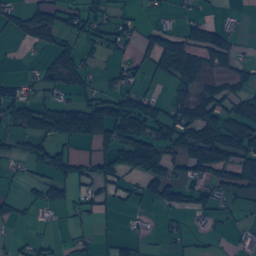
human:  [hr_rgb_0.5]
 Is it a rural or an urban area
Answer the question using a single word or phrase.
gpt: rural

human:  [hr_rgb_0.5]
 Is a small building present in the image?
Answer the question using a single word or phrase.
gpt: yes

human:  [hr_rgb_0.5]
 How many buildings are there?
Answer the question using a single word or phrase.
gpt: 313

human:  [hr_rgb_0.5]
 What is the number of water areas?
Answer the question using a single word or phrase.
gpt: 29

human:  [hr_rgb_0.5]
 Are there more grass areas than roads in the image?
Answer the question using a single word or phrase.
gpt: yes

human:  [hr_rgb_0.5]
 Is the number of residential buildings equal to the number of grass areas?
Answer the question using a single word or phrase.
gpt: no

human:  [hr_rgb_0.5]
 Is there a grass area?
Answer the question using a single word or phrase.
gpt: yes

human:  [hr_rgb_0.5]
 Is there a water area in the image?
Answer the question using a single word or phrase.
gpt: yes

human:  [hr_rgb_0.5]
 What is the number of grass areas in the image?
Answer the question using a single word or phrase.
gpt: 202

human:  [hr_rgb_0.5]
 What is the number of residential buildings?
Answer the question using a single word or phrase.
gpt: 308

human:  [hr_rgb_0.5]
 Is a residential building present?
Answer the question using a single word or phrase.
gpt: yes

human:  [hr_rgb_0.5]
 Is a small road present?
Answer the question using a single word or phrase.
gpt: yes

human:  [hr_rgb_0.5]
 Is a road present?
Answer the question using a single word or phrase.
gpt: yes

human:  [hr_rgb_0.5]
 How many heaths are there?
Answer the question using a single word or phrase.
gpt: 5

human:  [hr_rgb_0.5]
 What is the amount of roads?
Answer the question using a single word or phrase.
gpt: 97

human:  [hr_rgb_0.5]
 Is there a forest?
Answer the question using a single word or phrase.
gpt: yes

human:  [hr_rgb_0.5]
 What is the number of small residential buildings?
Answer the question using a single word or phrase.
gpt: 291

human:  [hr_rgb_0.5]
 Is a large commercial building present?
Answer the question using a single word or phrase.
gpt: no

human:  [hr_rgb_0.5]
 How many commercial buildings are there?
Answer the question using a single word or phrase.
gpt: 0

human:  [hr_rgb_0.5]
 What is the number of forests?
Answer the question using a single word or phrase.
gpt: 257

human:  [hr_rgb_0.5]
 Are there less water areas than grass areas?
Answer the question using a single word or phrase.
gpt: yes

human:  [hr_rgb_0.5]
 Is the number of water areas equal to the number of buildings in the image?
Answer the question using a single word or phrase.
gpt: no

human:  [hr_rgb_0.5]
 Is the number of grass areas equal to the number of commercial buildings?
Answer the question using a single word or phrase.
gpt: no

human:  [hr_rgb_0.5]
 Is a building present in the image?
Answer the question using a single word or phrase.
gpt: yes

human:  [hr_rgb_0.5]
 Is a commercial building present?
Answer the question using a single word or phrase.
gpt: no

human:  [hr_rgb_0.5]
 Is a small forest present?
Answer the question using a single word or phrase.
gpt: yes

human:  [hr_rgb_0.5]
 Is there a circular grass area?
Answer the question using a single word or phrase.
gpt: no

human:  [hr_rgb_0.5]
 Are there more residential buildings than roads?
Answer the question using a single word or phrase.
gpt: yes

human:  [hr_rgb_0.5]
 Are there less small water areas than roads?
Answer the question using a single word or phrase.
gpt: no

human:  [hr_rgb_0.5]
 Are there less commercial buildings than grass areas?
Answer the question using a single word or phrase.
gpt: yes

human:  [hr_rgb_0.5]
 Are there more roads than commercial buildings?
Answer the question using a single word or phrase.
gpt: yes

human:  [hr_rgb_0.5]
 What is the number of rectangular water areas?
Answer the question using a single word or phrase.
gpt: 7

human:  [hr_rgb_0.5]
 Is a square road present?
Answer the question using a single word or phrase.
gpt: no

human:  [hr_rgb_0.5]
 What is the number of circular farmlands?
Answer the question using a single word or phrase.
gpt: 0

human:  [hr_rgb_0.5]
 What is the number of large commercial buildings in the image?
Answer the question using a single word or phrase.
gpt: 0

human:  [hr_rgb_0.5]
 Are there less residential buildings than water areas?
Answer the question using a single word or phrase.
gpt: no

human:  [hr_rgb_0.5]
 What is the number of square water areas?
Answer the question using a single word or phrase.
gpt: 6

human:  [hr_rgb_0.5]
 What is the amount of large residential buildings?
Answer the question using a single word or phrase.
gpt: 0

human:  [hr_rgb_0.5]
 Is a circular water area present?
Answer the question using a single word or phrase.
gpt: yes

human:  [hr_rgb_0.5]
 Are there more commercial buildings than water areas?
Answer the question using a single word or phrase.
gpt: no

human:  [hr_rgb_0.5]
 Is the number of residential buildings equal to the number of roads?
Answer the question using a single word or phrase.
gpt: no

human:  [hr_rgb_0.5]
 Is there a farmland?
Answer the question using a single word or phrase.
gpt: yes

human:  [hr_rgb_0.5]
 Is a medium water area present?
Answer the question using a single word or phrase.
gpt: yes

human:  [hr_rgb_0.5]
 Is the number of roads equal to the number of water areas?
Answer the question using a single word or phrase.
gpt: no

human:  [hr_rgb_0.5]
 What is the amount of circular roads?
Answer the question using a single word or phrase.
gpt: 0

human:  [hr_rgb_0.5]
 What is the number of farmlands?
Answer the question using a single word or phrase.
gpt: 67

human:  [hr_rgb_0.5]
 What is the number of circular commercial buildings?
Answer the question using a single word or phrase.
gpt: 0

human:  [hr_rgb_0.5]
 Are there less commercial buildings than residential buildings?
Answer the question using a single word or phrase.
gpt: yes

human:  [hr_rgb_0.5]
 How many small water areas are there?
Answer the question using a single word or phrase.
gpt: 21

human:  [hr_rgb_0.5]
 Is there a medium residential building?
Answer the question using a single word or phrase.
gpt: yes

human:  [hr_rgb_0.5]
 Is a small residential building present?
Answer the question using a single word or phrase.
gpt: yes

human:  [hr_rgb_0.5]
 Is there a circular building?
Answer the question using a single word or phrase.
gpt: yes

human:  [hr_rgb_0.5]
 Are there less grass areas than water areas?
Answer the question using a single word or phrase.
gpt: no

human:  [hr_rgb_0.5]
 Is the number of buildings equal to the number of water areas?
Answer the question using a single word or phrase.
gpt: no

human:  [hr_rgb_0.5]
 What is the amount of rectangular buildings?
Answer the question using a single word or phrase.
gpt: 222

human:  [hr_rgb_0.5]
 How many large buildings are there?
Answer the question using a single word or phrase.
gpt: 0

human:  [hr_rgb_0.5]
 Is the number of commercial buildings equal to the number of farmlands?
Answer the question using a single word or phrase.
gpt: no

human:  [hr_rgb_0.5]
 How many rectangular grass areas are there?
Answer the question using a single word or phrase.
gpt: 9

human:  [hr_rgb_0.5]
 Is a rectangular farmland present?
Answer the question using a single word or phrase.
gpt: yes

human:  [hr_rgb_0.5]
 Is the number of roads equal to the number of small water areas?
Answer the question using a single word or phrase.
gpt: no

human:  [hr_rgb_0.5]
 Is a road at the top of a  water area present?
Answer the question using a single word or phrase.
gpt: yes

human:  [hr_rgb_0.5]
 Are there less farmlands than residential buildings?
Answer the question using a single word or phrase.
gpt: yes

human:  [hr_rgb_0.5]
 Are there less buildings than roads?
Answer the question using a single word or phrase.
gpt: no

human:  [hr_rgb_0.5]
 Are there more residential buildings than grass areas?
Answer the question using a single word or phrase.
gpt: yes